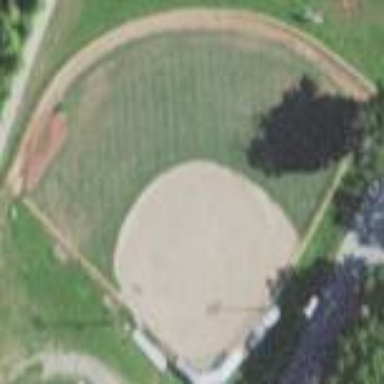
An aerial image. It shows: Baseball pitch for leisure land activities.